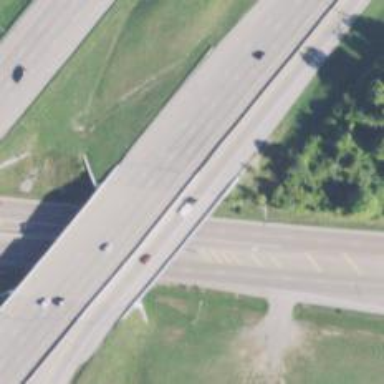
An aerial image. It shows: Bridge on motorway link.